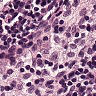
Metastatic tissue present: no